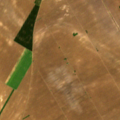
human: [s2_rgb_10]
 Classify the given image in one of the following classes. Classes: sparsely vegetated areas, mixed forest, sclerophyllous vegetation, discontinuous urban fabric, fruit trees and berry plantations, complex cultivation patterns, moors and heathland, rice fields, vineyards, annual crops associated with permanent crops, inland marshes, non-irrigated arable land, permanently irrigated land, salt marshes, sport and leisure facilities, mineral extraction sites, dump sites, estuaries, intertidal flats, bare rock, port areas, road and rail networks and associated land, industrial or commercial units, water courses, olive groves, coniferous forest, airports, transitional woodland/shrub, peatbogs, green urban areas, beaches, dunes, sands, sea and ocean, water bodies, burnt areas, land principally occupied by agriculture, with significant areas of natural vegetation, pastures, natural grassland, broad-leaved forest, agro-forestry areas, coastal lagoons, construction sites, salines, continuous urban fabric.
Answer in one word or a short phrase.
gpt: non-irrigated arable land